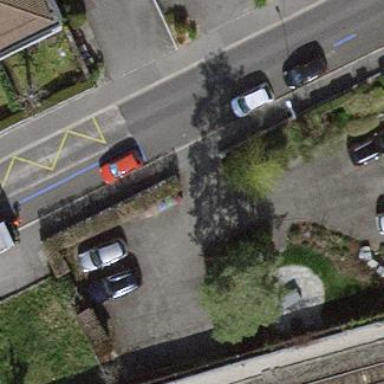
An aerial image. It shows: Street-side parking area.